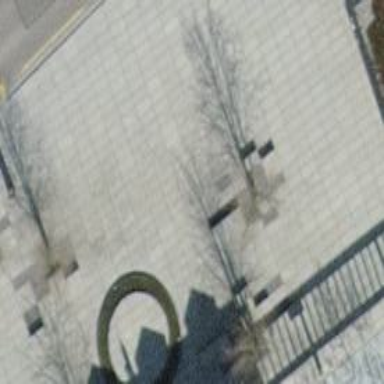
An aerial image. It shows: Square.